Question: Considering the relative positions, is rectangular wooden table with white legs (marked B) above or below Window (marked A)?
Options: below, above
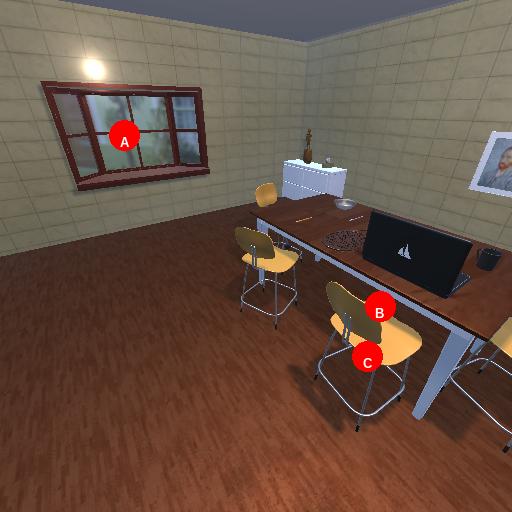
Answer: below